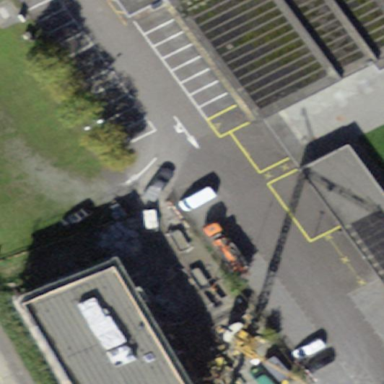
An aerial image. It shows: Parking area with surface.